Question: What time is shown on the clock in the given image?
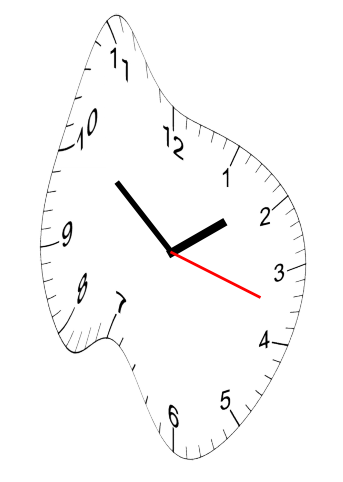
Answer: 01:51:18